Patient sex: M
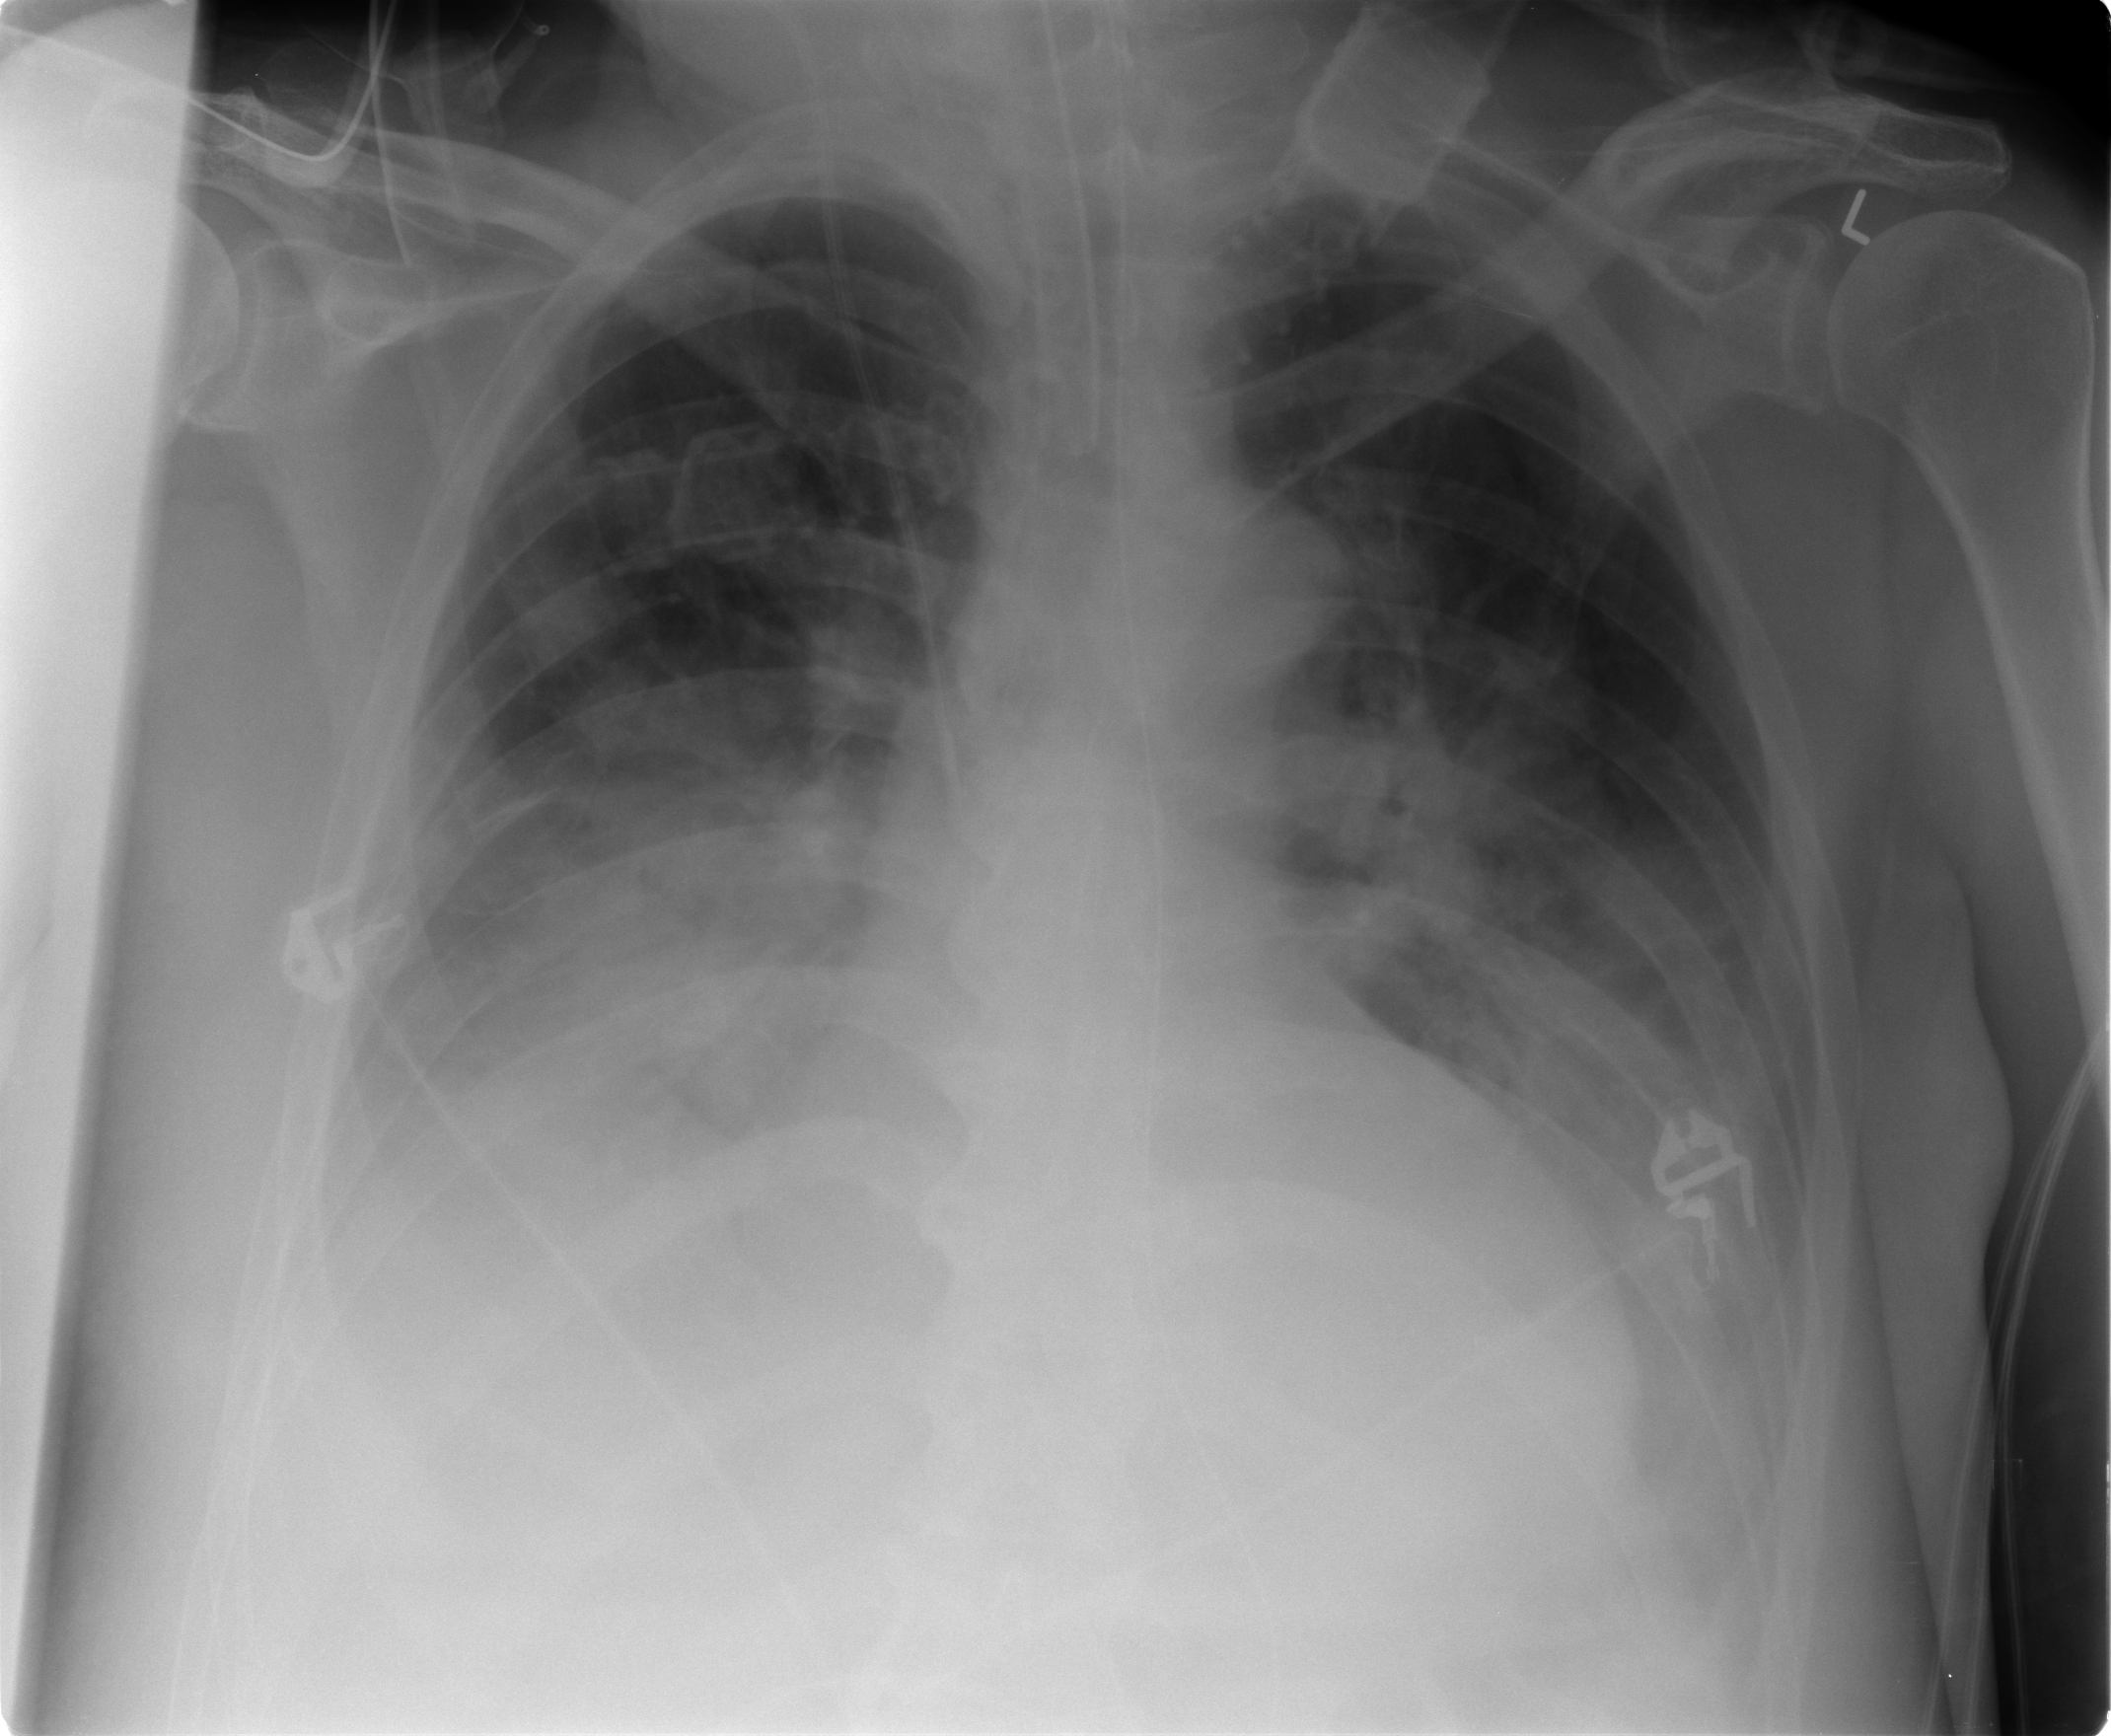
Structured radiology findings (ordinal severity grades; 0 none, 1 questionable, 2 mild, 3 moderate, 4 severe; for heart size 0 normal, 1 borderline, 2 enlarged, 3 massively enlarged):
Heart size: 0
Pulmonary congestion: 0
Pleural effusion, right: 3
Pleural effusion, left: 2
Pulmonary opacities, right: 3
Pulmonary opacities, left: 2
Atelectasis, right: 2
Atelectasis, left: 2